Interaction volume radius: 10 \u00c5
Interaction volume height: 10 \u00c5
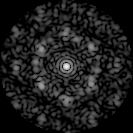
Disorder parameter: 0.644